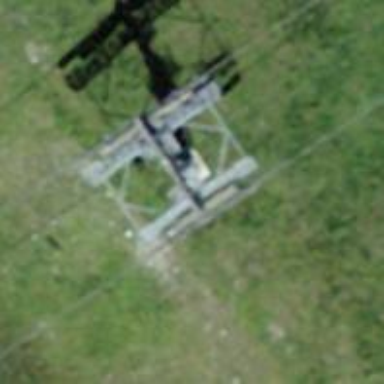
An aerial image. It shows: Pylon for aerialway.